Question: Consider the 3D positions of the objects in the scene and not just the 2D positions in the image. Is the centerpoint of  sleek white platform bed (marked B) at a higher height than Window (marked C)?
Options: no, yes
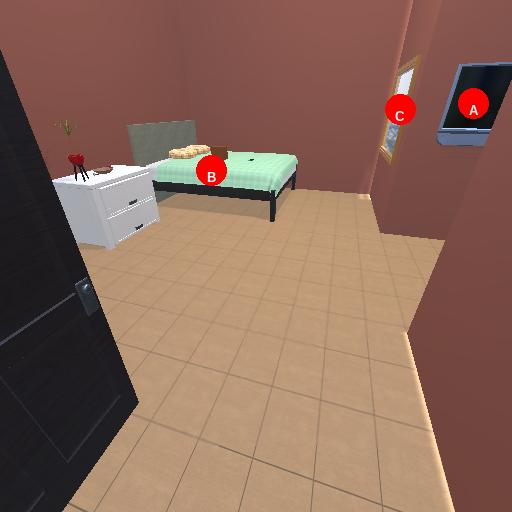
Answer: no